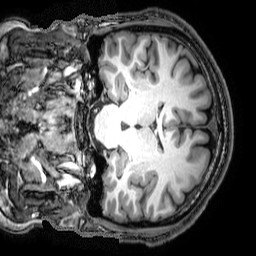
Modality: T1w
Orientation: sagittal
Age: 27
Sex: male
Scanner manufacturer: philips
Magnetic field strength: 3 T
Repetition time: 8.116 s
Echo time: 3.712 s